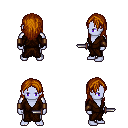
a pixel art fantasy rpg character, male body template, dark elf, purple skin, brown robe, magenta pants, brunette long hairstyle, leather bracers, dagger, four views (front, back, left, right), 2x2 character sprite sheet, small pixel art, hard edges, no anti-aliasing